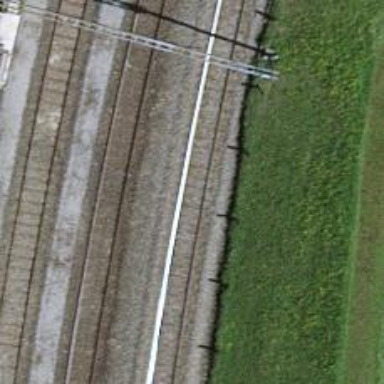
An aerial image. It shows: Single railway track with electrification through contact line.